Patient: sex M, age 51
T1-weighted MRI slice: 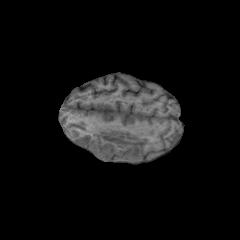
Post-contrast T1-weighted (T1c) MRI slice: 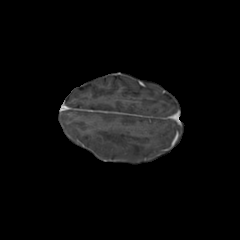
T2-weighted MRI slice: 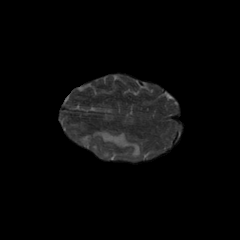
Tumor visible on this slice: yes
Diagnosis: Glioblastoma, IDH-wildtype
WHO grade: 4